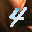
Label: 4